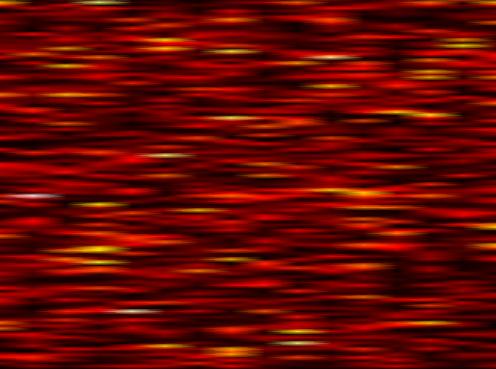
Label: FOFDM